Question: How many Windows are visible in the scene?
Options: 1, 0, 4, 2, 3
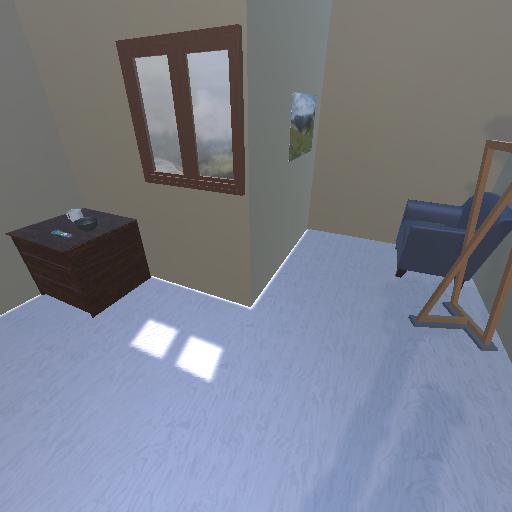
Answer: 1